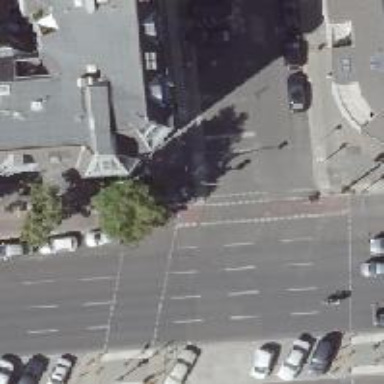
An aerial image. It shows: Footway crossing with traffic signals.